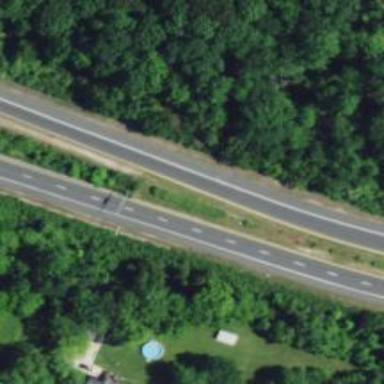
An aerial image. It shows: Asphalt motorway link with expressway features.